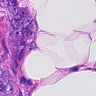
Metastatic tissue present: yes